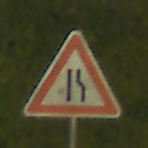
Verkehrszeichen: EinseitigVerengteFahrbahnRechts
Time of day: Night
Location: Outdoor (Urban)
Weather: PartlyCloudy
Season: NotSpecified
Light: Artificial